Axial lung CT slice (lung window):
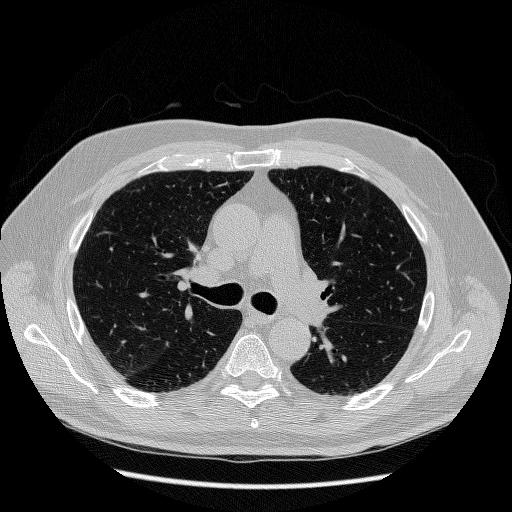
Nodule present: no